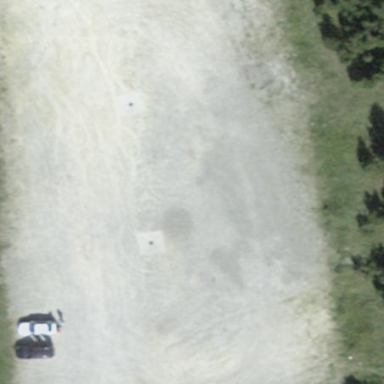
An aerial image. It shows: Parking area with unpaved surface.